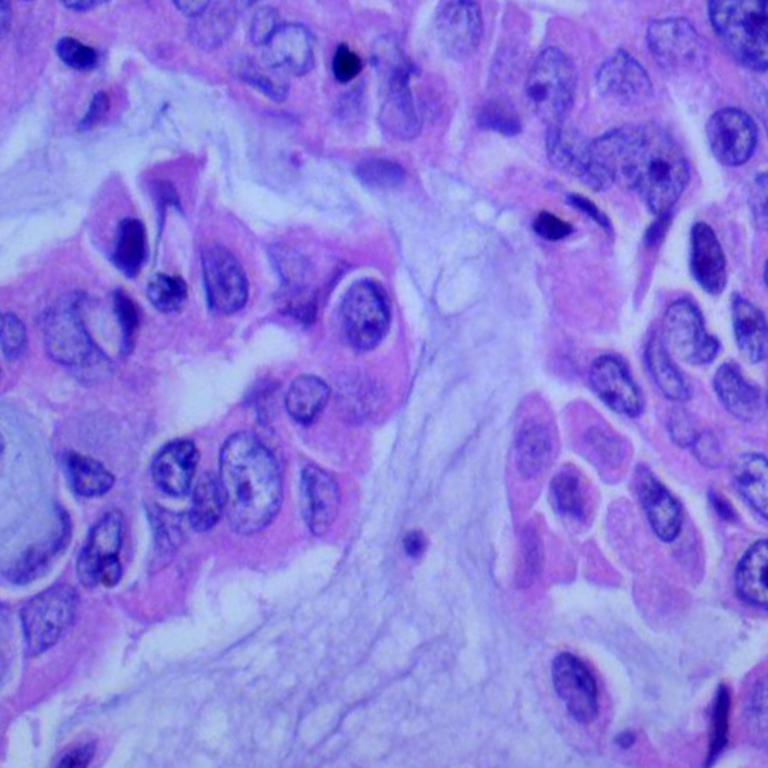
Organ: lung
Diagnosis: adenocarcinomas